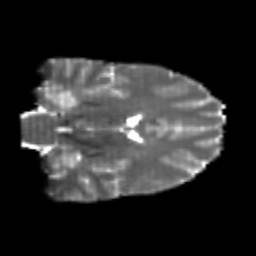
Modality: T2w
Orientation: coronal
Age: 21
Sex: male
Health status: healthy
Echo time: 0.074 s